Interaction volume radius: 5 \u00c5
Interaction volume height: 20 \u00c5
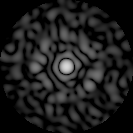
Disorder parameter: 0.8797